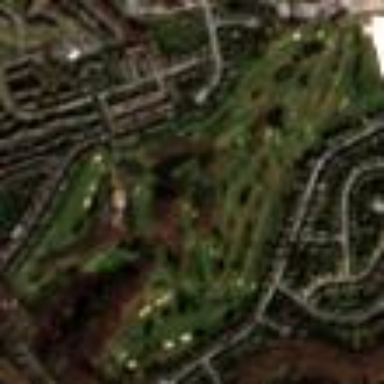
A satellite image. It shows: Golf course.